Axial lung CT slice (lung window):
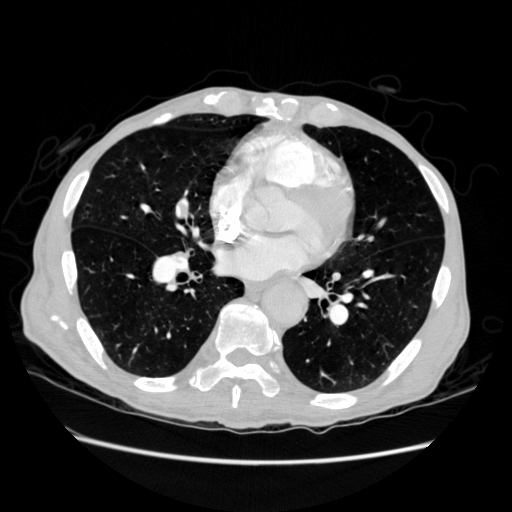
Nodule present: no